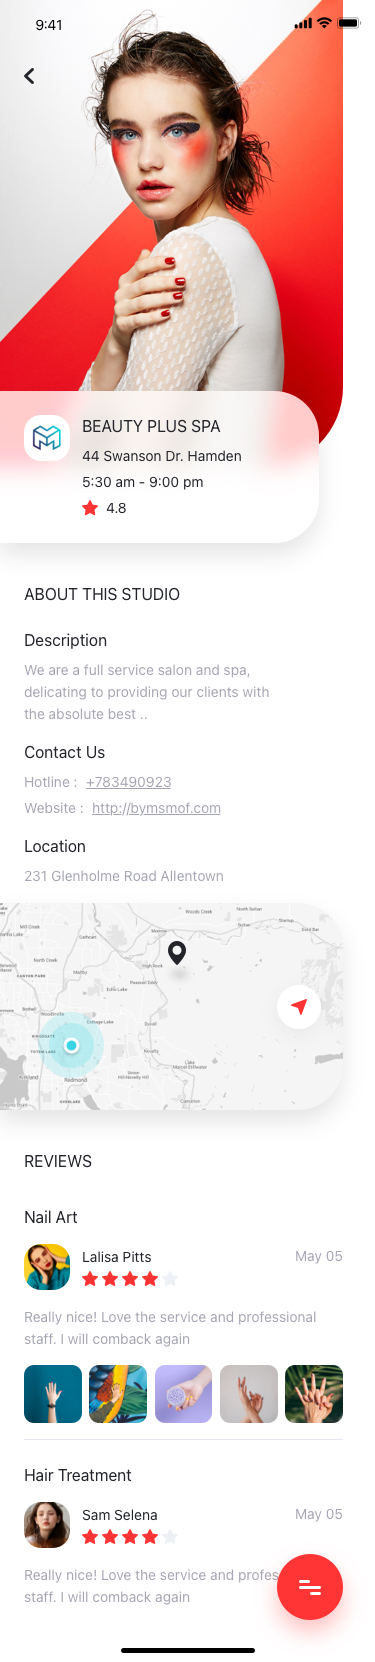
Text in this UI design:
BEAUTY PLUS SPA
44 Swanson Dr. Hamden
5:30 am - 9:00 pm
4.8
ABOUT THIS STUDIO
Description
We are a full service salon and spa,
delicating to providing our clients with
the absolute best ..
Location
231 Glenholme Road Allentown
Contact Us
Hotline :
+783490923
Website :
http://bymsmof.com
REVIEWS
Lalisa Pitts
Nail Art
May 05
Really nice! Love the service and professional staff. I will comback again
Sam Selena
Hair Treatment
May 05
Really nice! Love the service and professional staff. I will comback again